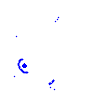
Particle: proton